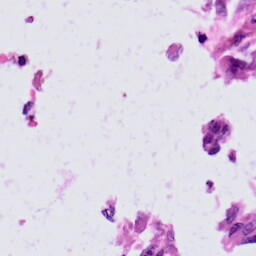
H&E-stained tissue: Skin